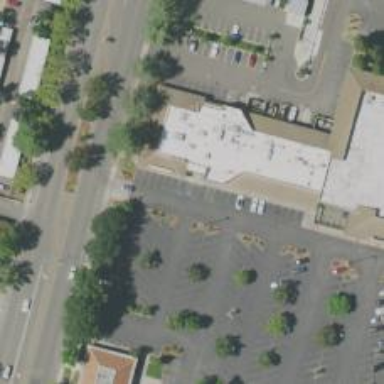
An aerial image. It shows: Parking space.